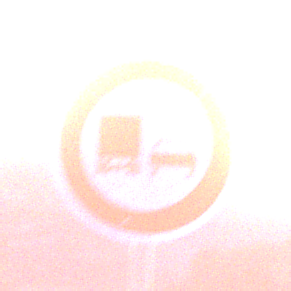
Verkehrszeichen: UeberholverbotKraftfahrzeuge
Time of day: Dawn
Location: Outdoor (Nature)
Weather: PartlyCloudy
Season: NotSpecified
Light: Natural